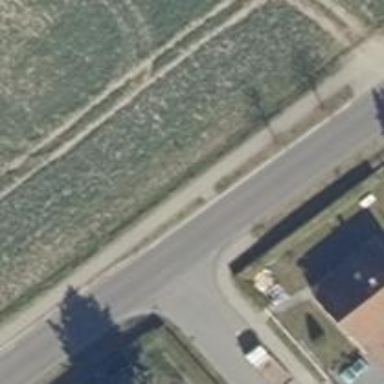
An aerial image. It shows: Unmarked crossing on the road.